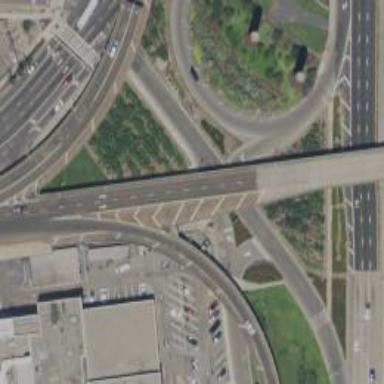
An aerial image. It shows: Primary link road with asphalt surface.